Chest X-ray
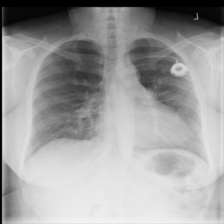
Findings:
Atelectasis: negative
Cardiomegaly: negative
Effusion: negative
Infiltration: negative
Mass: negative
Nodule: positive
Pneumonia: negative
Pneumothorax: negative
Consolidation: negative
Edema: negative
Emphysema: negative
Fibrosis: negative
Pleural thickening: negative
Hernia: negative